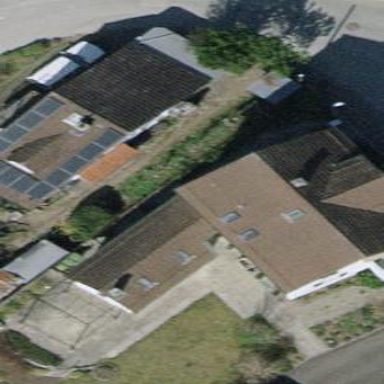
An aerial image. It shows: Gabled house with pitched roof.